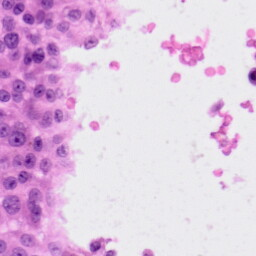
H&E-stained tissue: Skin